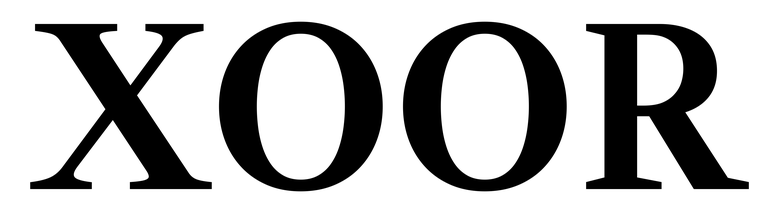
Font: LibreCaslonText_SemiBold